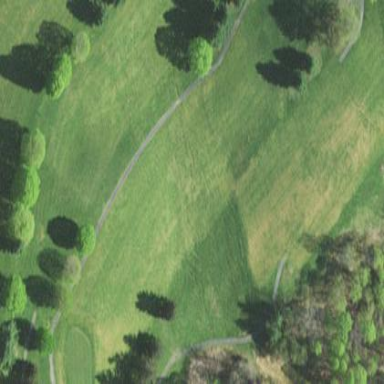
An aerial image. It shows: Golf fairway surrounded by grass.